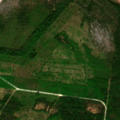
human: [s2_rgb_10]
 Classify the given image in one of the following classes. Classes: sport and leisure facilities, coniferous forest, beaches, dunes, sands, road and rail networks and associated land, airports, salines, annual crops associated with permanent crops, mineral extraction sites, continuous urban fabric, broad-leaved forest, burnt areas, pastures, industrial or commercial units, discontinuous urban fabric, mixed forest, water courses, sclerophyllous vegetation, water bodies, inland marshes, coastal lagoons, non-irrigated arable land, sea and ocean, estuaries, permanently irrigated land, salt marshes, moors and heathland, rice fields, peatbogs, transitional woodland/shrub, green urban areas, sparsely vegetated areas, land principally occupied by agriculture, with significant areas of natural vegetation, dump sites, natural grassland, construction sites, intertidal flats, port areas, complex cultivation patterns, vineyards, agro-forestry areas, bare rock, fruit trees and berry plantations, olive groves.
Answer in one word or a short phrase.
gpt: broad-leaved forest, coniferous forest, mixed forest, transitional woodland/shrub, peatbogs